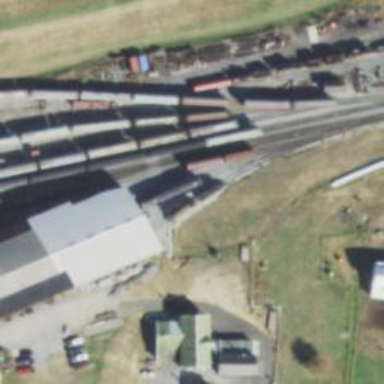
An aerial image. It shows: Preserved rail yard with railway tracks.